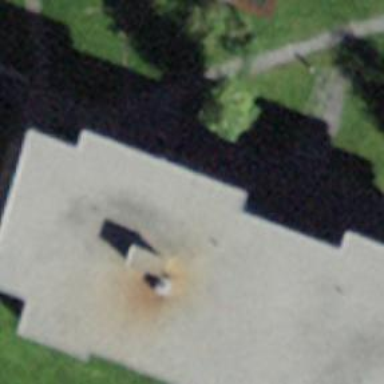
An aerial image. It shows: Building with flat roof.